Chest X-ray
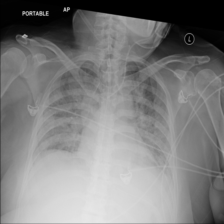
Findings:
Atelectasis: negative
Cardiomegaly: negative
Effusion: negative
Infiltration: negative
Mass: negative
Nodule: negative
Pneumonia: negative
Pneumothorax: negative
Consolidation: negative
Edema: negative
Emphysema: negative
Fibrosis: negative
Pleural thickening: negative
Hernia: negative